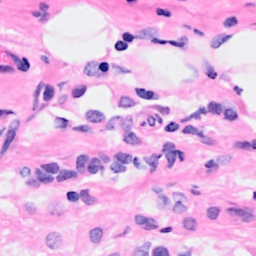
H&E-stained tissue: Breast